Field crop: tomato
Growth stage: 2
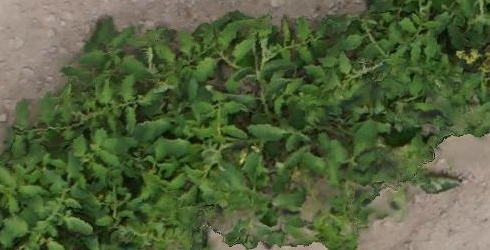
Species: tomato